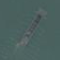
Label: civil